Question: I am having an issue with a form having a required field that is uneditable. It results in an error when you try and save it.

The Title field is editable, however the Subject field is not.
This only seems to be happening for some users, ones with admin rights have no problems editing the subject field. I checked the permissions for articles and everything is enabled for all users.
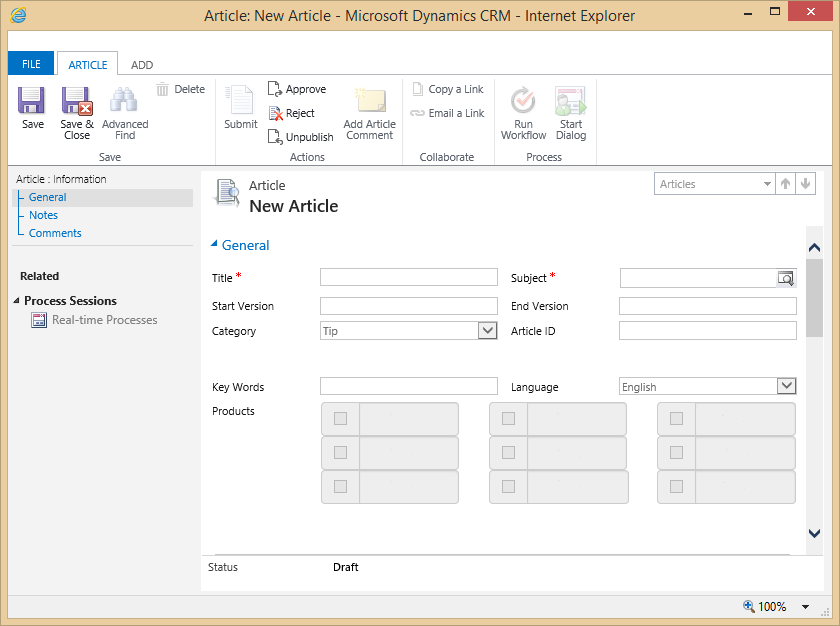
Answer: Please check the privilege is enabled on the on the roles you want to allow this behavior.